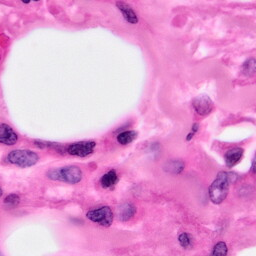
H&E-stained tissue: Pancreatic